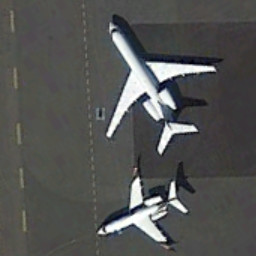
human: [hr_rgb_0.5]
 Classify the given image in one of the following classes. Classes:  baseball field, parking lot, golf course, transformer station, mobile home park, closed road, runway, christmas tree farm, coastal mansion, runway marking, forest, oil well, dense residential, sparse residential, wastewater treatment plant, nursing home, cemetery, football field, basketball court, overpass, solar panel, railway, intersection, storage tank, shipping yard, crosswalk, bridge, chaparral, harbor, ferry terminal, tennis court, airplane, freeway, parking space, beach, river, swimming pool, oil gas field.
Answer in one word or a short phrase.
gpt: airplane